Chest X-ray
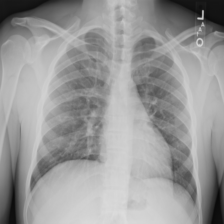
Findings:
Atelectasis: negative
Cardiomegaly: negative
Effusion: negative
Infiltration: negative
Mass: negative
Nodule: negative
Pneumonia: negative
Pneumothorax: negative
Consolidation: negative
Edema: negative
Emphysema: negative
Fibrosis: negative
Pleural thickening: negative
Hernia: negative